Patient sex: M
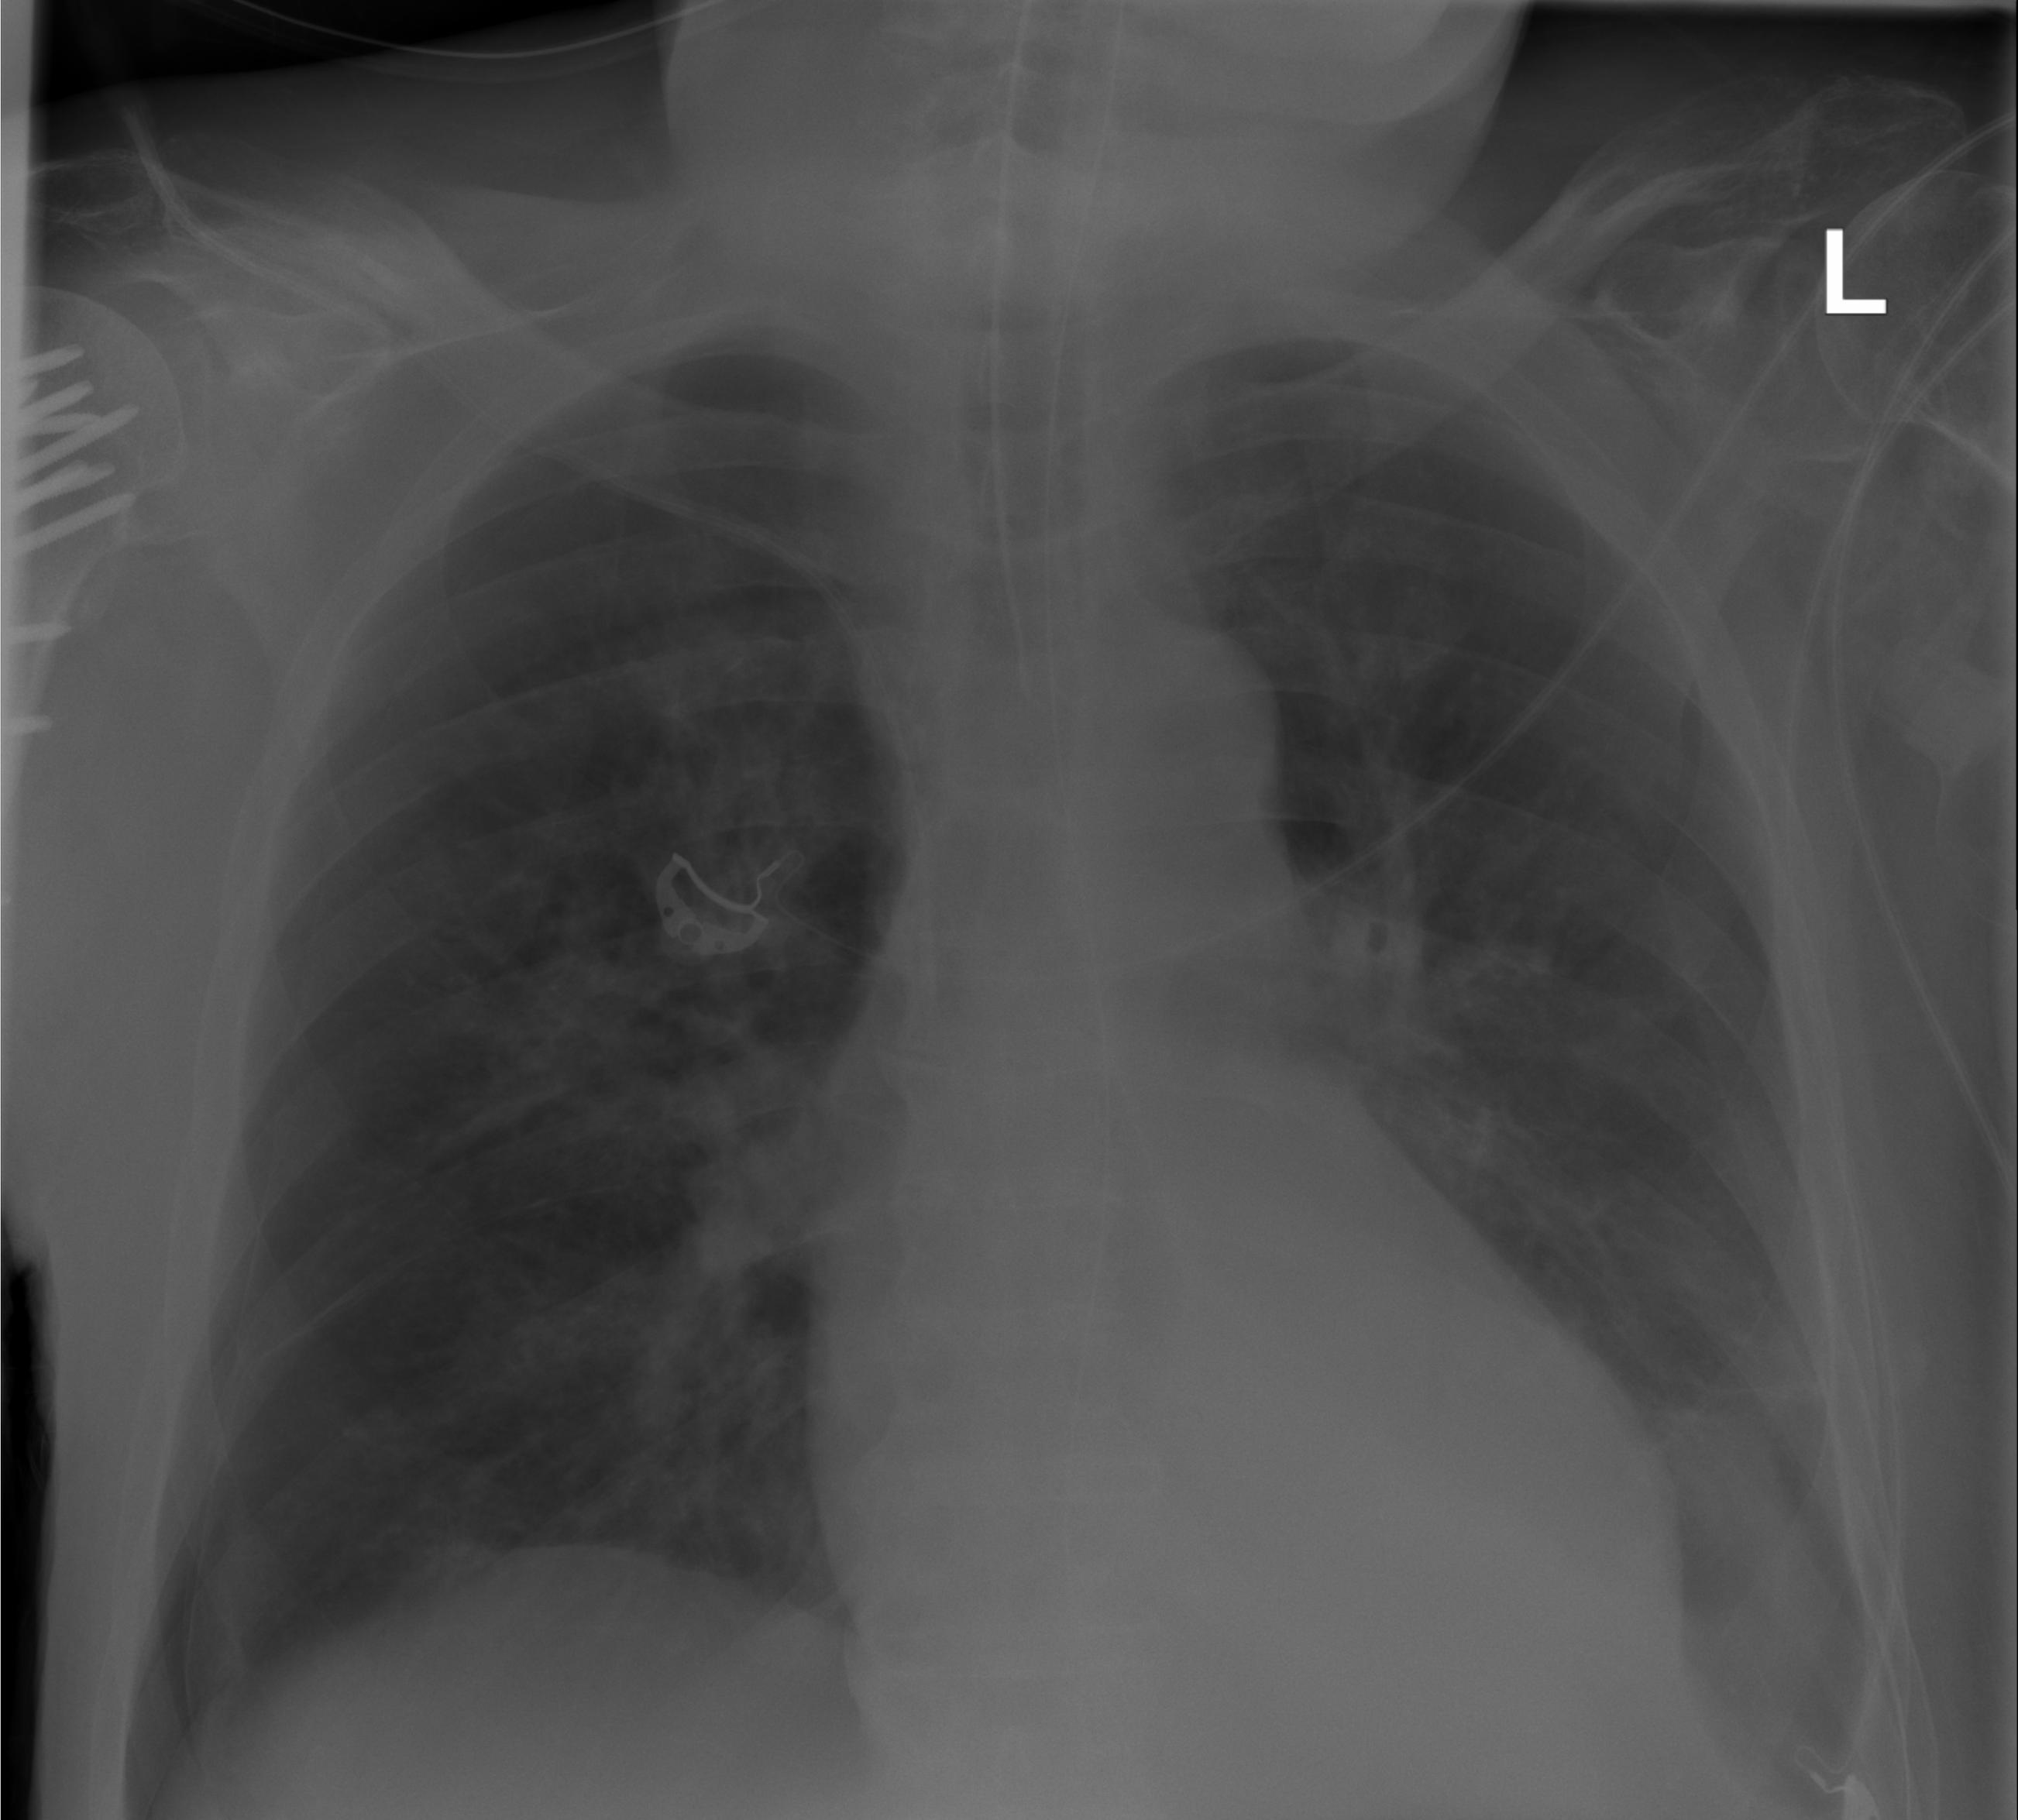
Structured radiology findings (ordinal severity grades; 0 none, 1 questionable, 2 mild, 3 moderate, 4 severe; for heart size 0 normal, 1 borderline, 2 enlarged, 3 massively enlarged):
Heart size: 0
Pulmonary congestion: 2
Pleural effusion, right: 0
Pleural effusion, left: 2
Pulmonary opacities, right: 0
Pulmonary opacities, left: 0
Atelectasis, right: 2
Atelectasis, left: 2